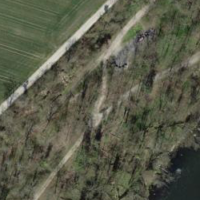
EUNIS habitat code: 41
Species observed at this site:
Fulica atra
Podiceps cristatus
Cygnus olor